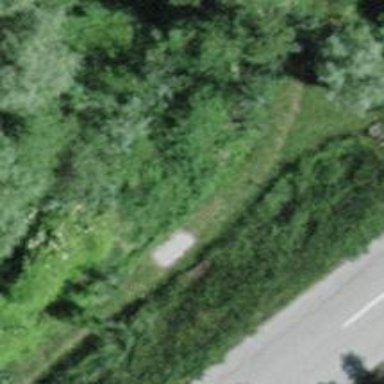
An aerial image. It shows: Road with steps.